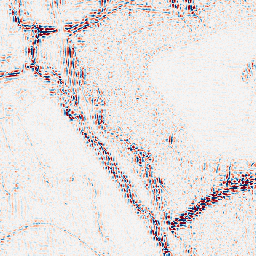
Category: wavelet
Decomposition family: wavelet_reverse_biorthogonal
Decomposition parameters: wavelet: rbio5.5
level: 2
Upsampling method: cubic_catmull_rom
Upsampling parameters: scale: 4
Upsampling scale: 4